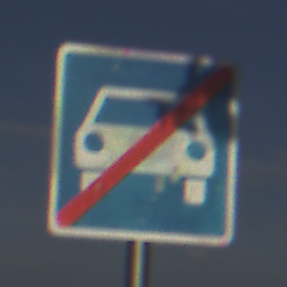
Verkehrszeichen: EndeKraftfahrstrasse
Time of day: MorningAfternoon
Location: Outdoor (RoadRail)
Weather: PartlyCloudy
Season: NotSpecified
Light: Natural